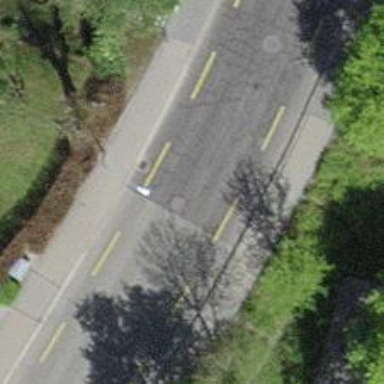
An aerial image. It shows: Asphalt residential road with designated cycle lane.